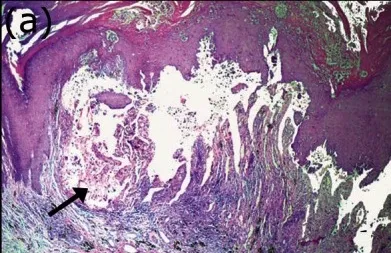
A. Photomicrograph from the primary origin ulcerated site simulated acantholytic bullous lesion in the scanner view (H & E; 100x).
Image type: pathology (h&e)